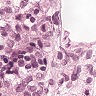
Metastatic tissue present: yes